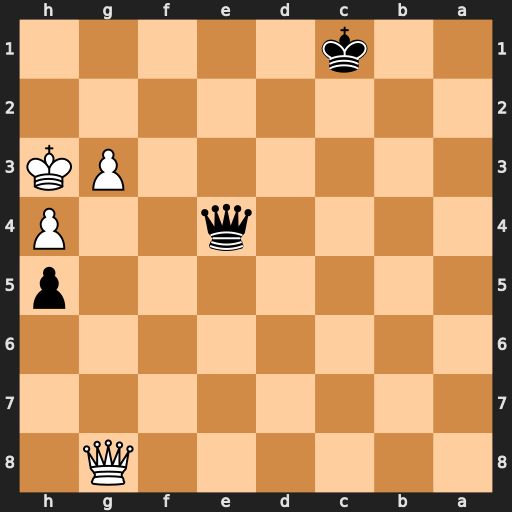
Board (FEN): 6Q1/8/8/7p/4q2P/6PK/8/2k5
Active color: b
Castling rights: -
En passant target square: -
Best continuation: Qh1#